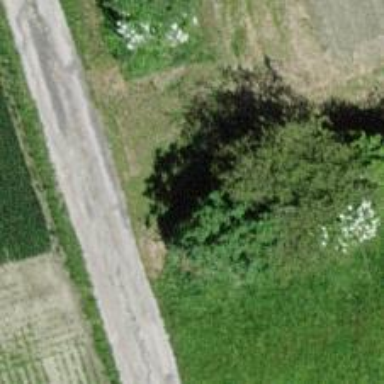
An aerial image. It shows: Row of broadleaved trees.